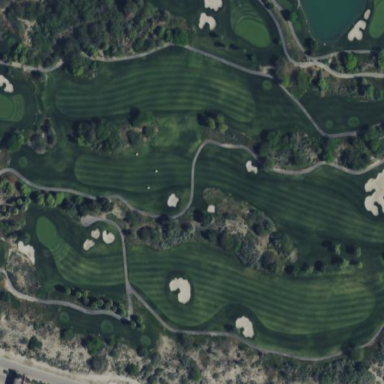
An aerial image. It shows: Rough area on grassy golf course.